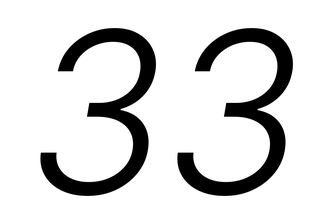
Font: Inter-Italic_Light_Italic